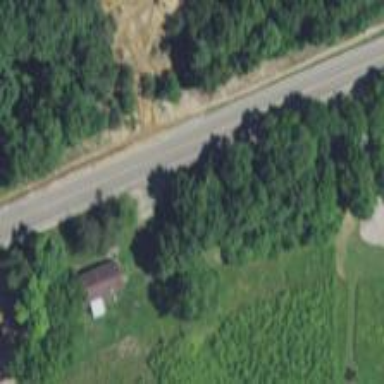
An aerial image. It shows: Secondary road.